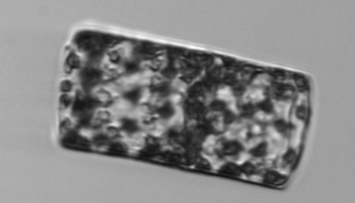
Label: Guinardia_flaccida